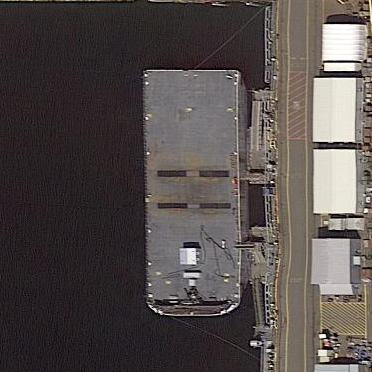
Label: civil